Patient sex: M
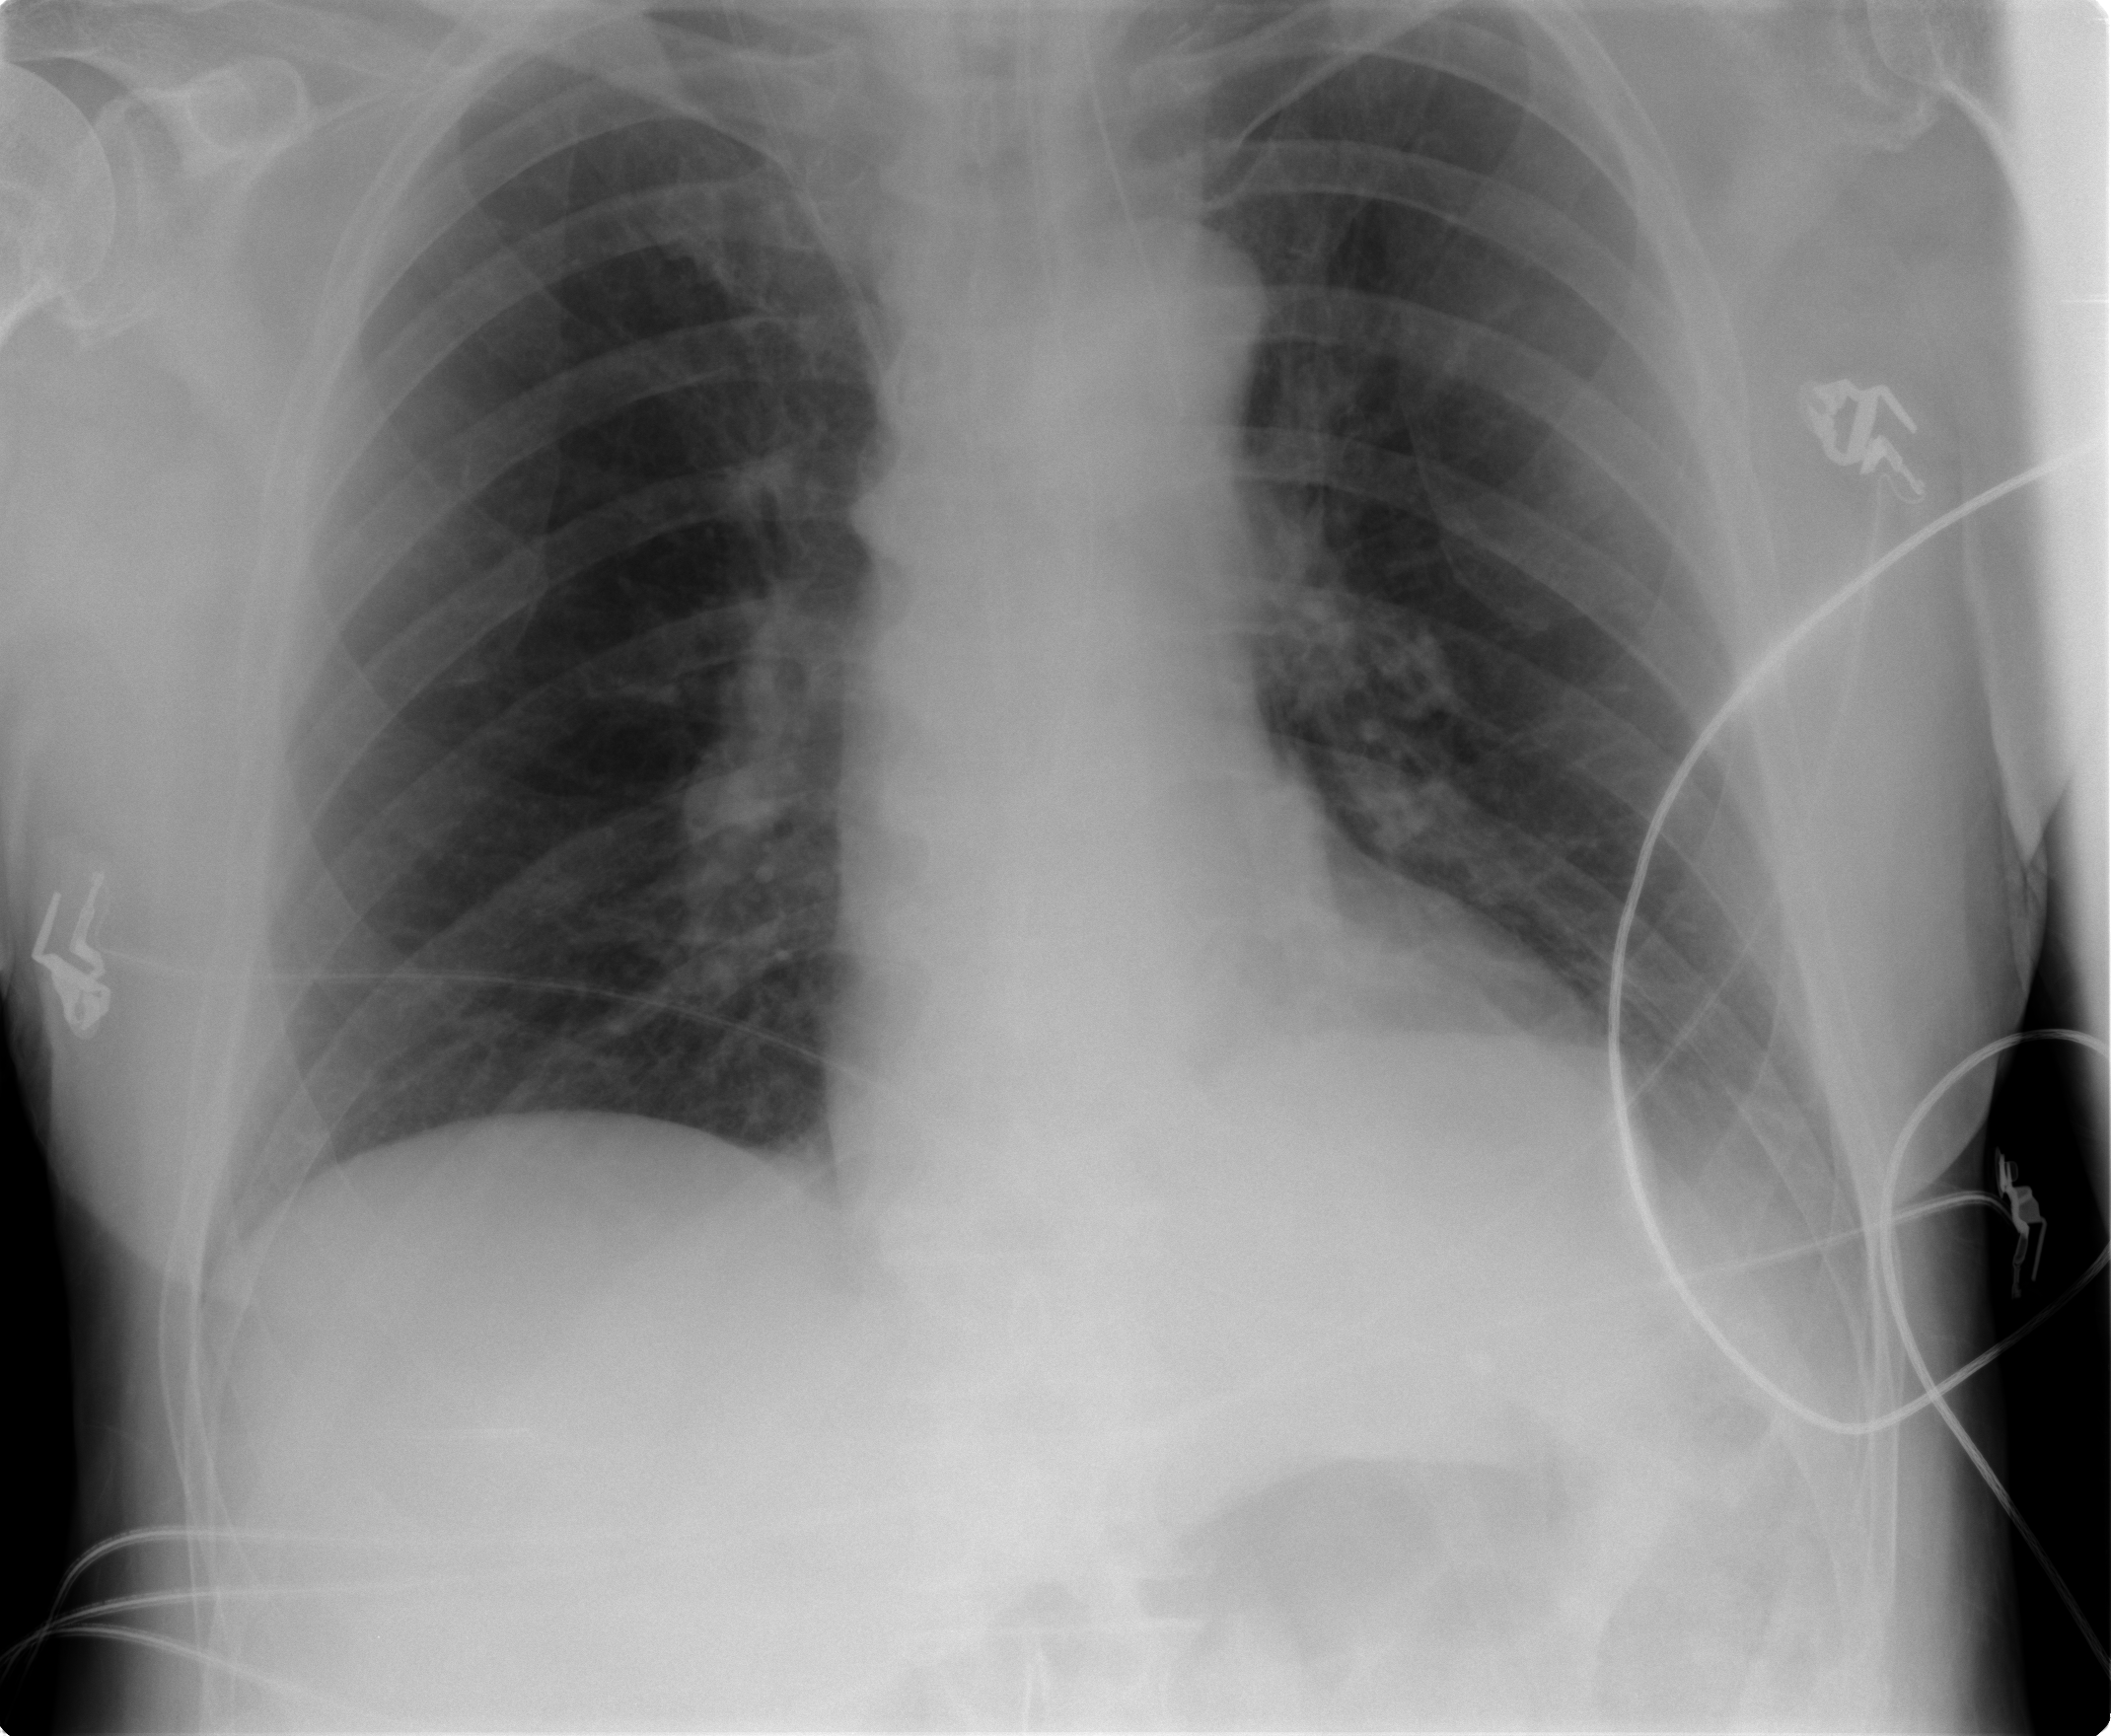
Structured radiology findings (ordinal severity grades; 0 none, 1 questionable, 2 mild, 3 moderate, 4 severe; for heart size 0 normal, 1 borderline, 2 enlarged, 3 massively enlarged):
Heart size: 0
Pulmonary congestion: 0
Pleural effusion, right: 0
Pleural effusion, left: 2
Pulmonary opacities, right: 0
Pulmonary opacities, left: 0
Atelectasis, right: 0
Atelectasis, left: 2